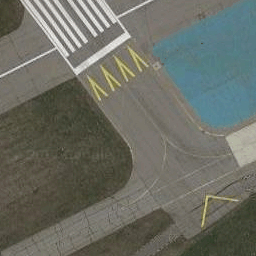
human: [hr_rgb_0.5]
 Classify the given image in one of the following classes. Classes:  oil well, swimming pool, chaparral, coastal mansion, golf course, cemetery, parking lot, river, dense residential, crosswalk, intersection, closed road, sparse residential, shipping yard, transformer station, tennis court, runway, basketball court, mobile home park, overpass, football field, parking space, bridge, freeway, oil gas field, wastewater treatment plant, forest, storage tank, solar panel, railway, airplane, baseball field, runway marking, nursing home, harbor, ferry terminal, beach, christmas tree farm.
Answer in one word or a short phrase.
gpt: runway